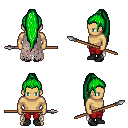
a pixel art fantasy rpg character, male body template, human, tanned skin, gray tattered cape, red pants, green extra-long topknot hairstyle, black shoes, spear, four views (front, back, left, right), 2x2 character sprite sheet, small pixel art, hard edges, no anti-aliasing